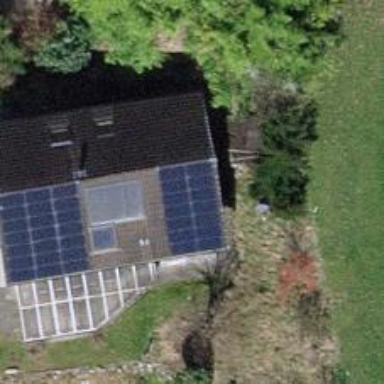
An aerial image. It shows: Solar power generator using photovoltaic panels.